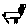
Label: cat